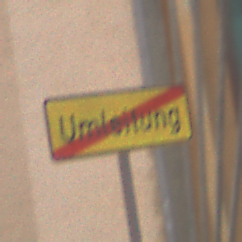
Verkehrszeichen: EndeDerUmleitungsankuendigung
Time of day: Midday
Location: Outdoor (Urban)
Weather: Overcast
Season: NotSpecified
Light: Natural